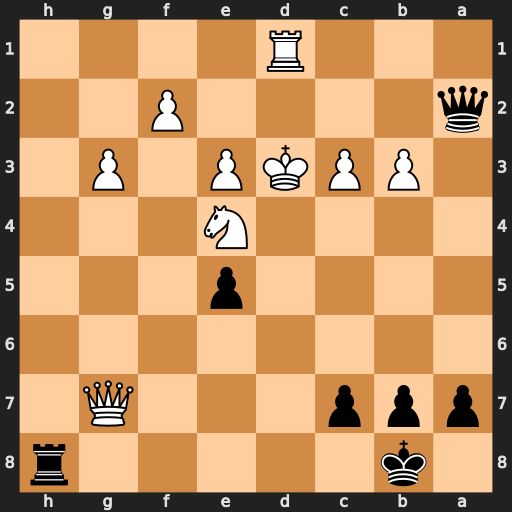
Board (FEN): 1k5r/ppp3Q1/8/4p3/4N3/1PPKP1P1/q4P2/3R4
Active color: b
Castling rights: -
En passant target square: -
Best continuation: Rd8+ Kc4 Qe2+